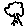
Label: tree